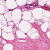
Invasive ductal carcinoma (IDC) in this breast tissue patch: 0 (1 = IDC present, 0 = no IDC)